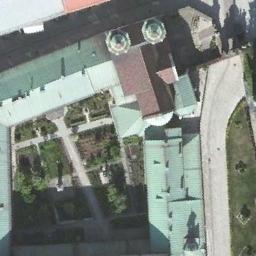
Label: church